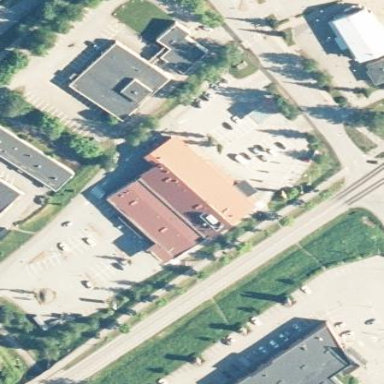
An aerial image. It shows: View of supermarket building.